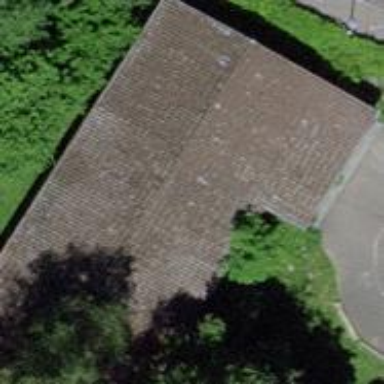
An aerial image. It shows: Kindergarten building.